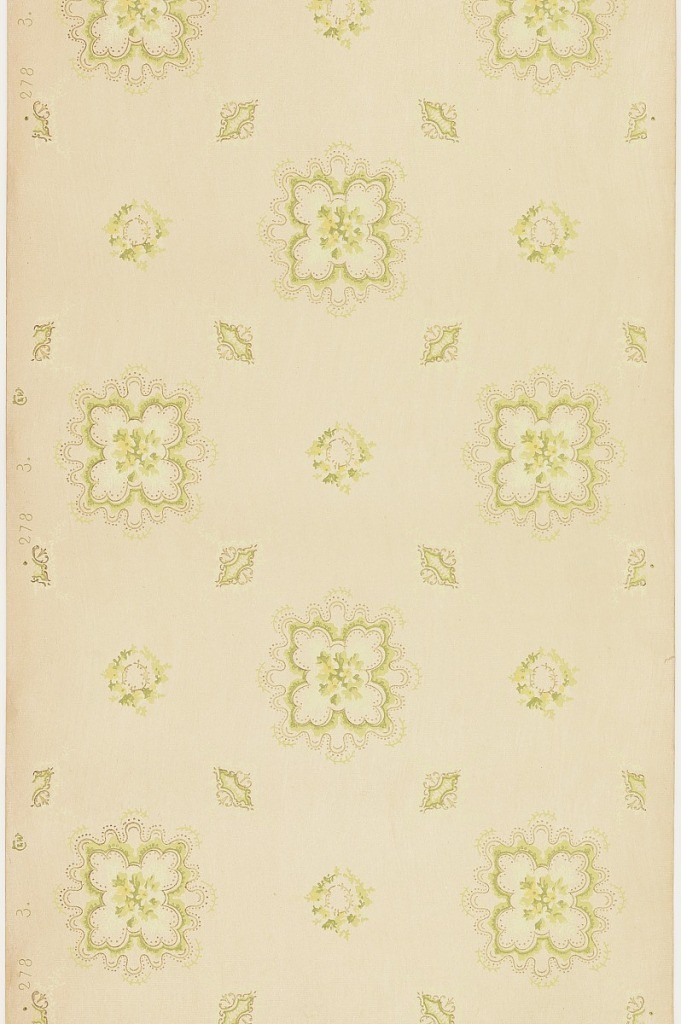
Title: Ceiling paper
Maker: Cresswell & Washburn Ltd, Philadelphia, Pennsylvania, 1880 - 1900
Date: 1905–1915
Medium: Machine-printed paper, ribbed, liquid mica
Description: Various floral medallions / fleurons with small yellow flowers, foliate vining and beading. Printed in greens, yellow and metallic gold on ribbed ground with white liquid mica overlay.